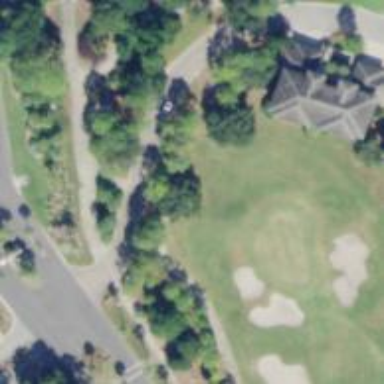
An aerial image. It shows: Service road designated as golf cart path.